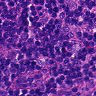
Metastatic tissue present: no